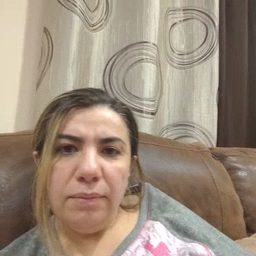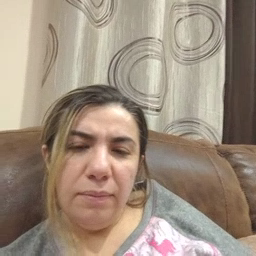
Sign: green